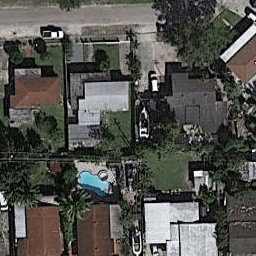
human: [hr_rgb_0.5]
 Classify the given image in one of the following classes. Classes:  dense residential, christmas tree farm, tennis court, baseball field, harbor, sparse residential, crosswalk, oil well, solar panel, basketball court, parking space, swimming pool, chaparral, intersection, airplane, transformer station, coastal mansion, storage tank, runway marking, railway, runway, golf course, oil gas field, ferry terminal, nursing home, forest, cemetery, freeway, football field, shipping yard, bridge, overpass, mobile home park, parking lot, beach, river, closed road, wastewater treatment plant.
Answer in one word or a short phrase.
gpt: dense residential